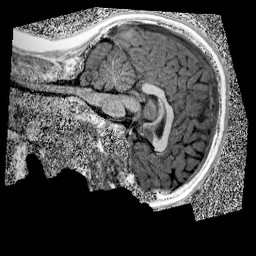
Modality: UNIT1
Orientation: sagittal
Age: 11
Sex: male
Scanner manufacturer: siemens
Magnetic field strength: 3 T
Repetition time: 4 s
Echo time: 0.00299 s